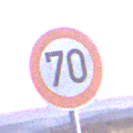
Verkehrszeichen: Geschwindigkeit70
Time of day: SunriseSunset
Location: Outdoor (Nature)
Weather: Clear
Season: NotSpecified
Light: Natural